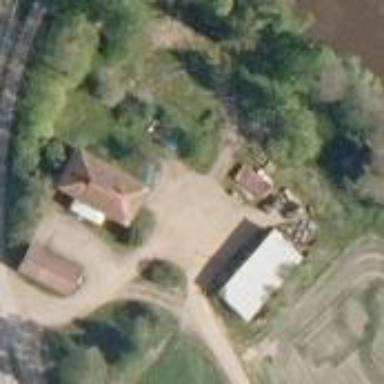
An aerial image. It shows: Farmyard area.